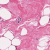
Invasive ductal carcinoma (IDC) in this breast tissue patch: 0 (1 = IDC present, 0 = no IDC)